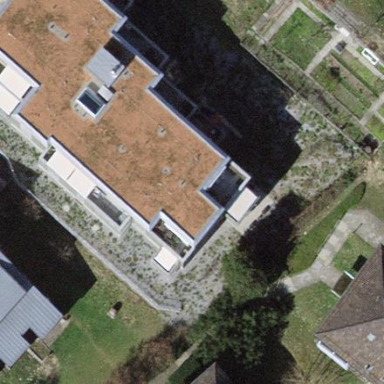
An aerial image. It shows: Building with flat roof.